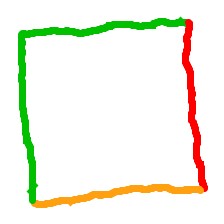
Shape: square